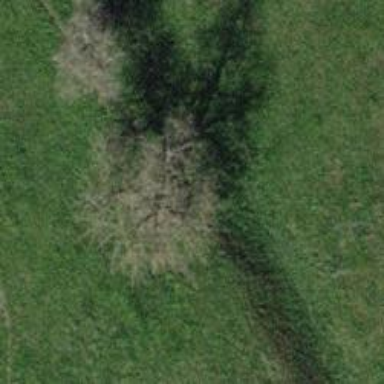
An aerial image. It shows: Beautiful tree in nature.